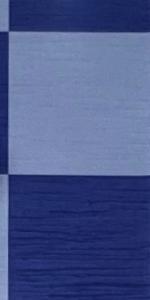
Label: Empty